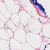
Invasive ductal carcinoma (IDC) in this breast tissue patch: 0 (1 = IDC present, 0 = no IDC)